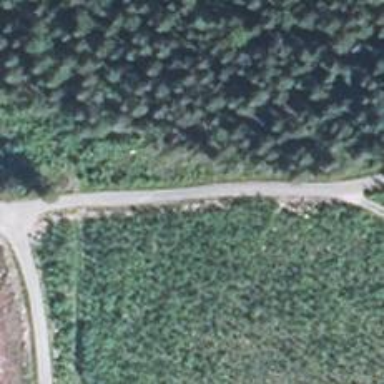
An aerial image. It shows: Unclassified road.